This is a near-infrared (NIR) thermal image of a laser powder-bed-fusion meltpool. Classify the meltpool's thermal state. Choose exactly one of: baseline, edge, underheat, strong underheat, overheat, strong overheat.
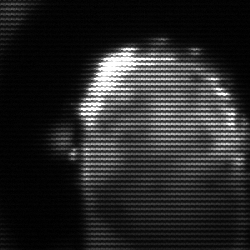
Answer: baseline